Field crop: maize
Growth stage: 2
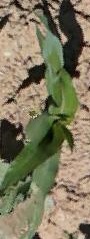
Species: maize